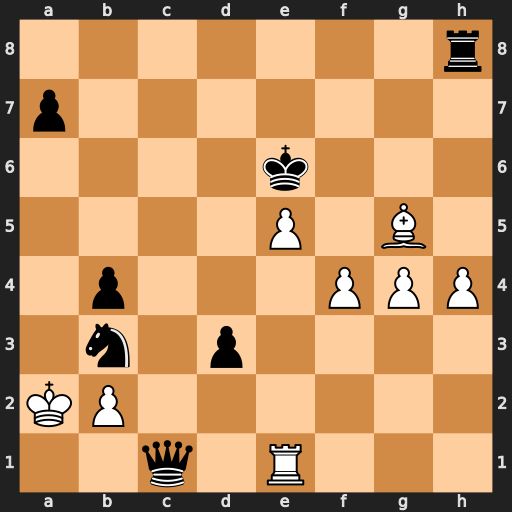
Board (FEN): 7r/p7/4k3/4P1B1/1p3PPP/1n1p4/KP6/2q1R3
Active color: w
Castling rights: -
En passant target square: -
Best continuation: f5+ Kd5 Bxc1 Nxc1+ Rxc1